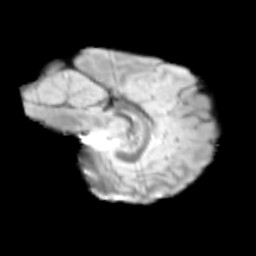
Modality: T2w
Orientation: sagittal
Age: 12
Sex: male
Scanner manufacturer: siemens
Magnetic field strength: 3 T
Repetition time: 3.8 s
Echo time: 0.07 s